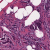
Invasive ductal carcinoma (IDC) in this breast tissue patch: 1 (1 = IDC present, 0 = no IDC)